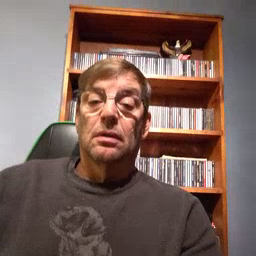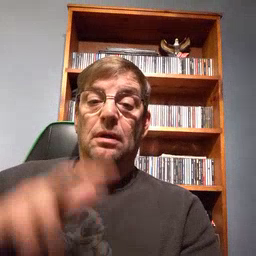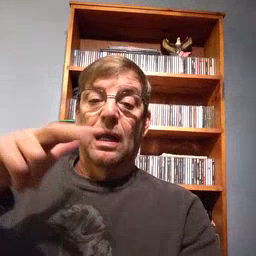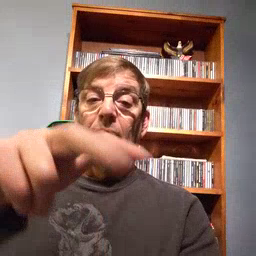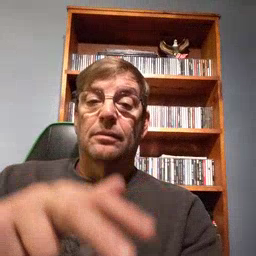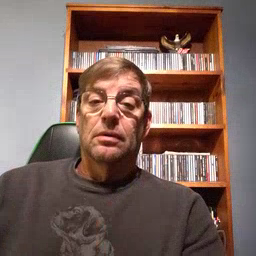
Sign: helicopter